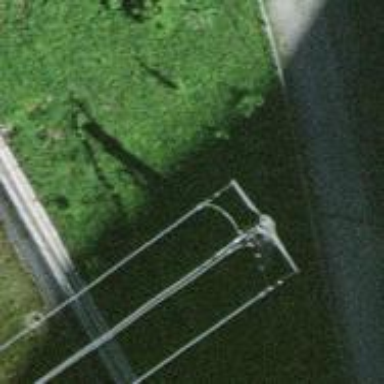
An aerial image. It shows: Concrete power pole.